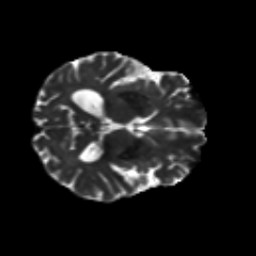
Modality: T2w
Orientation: axial
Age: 66
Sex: female
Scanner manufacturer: siemens
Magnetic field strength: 3 T
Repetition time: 8.6 s
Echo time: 0.095 s